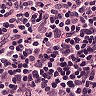
Metastatic tissue present: no